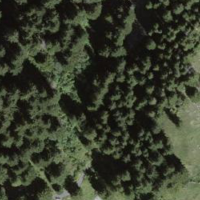
EUNIS habitat code: 44
Species observed at this site:
Petasites albus
Convallaria majalis
Cephalanthera longifolia